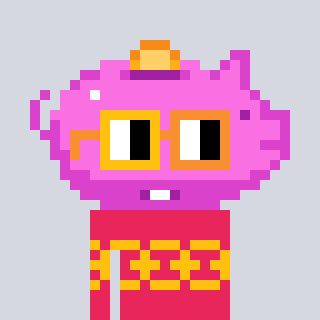
a pixel art character with square yellow and orange glasses, a piggybank-shaped head and a redpinkish-colored body on a cool background